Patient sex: M
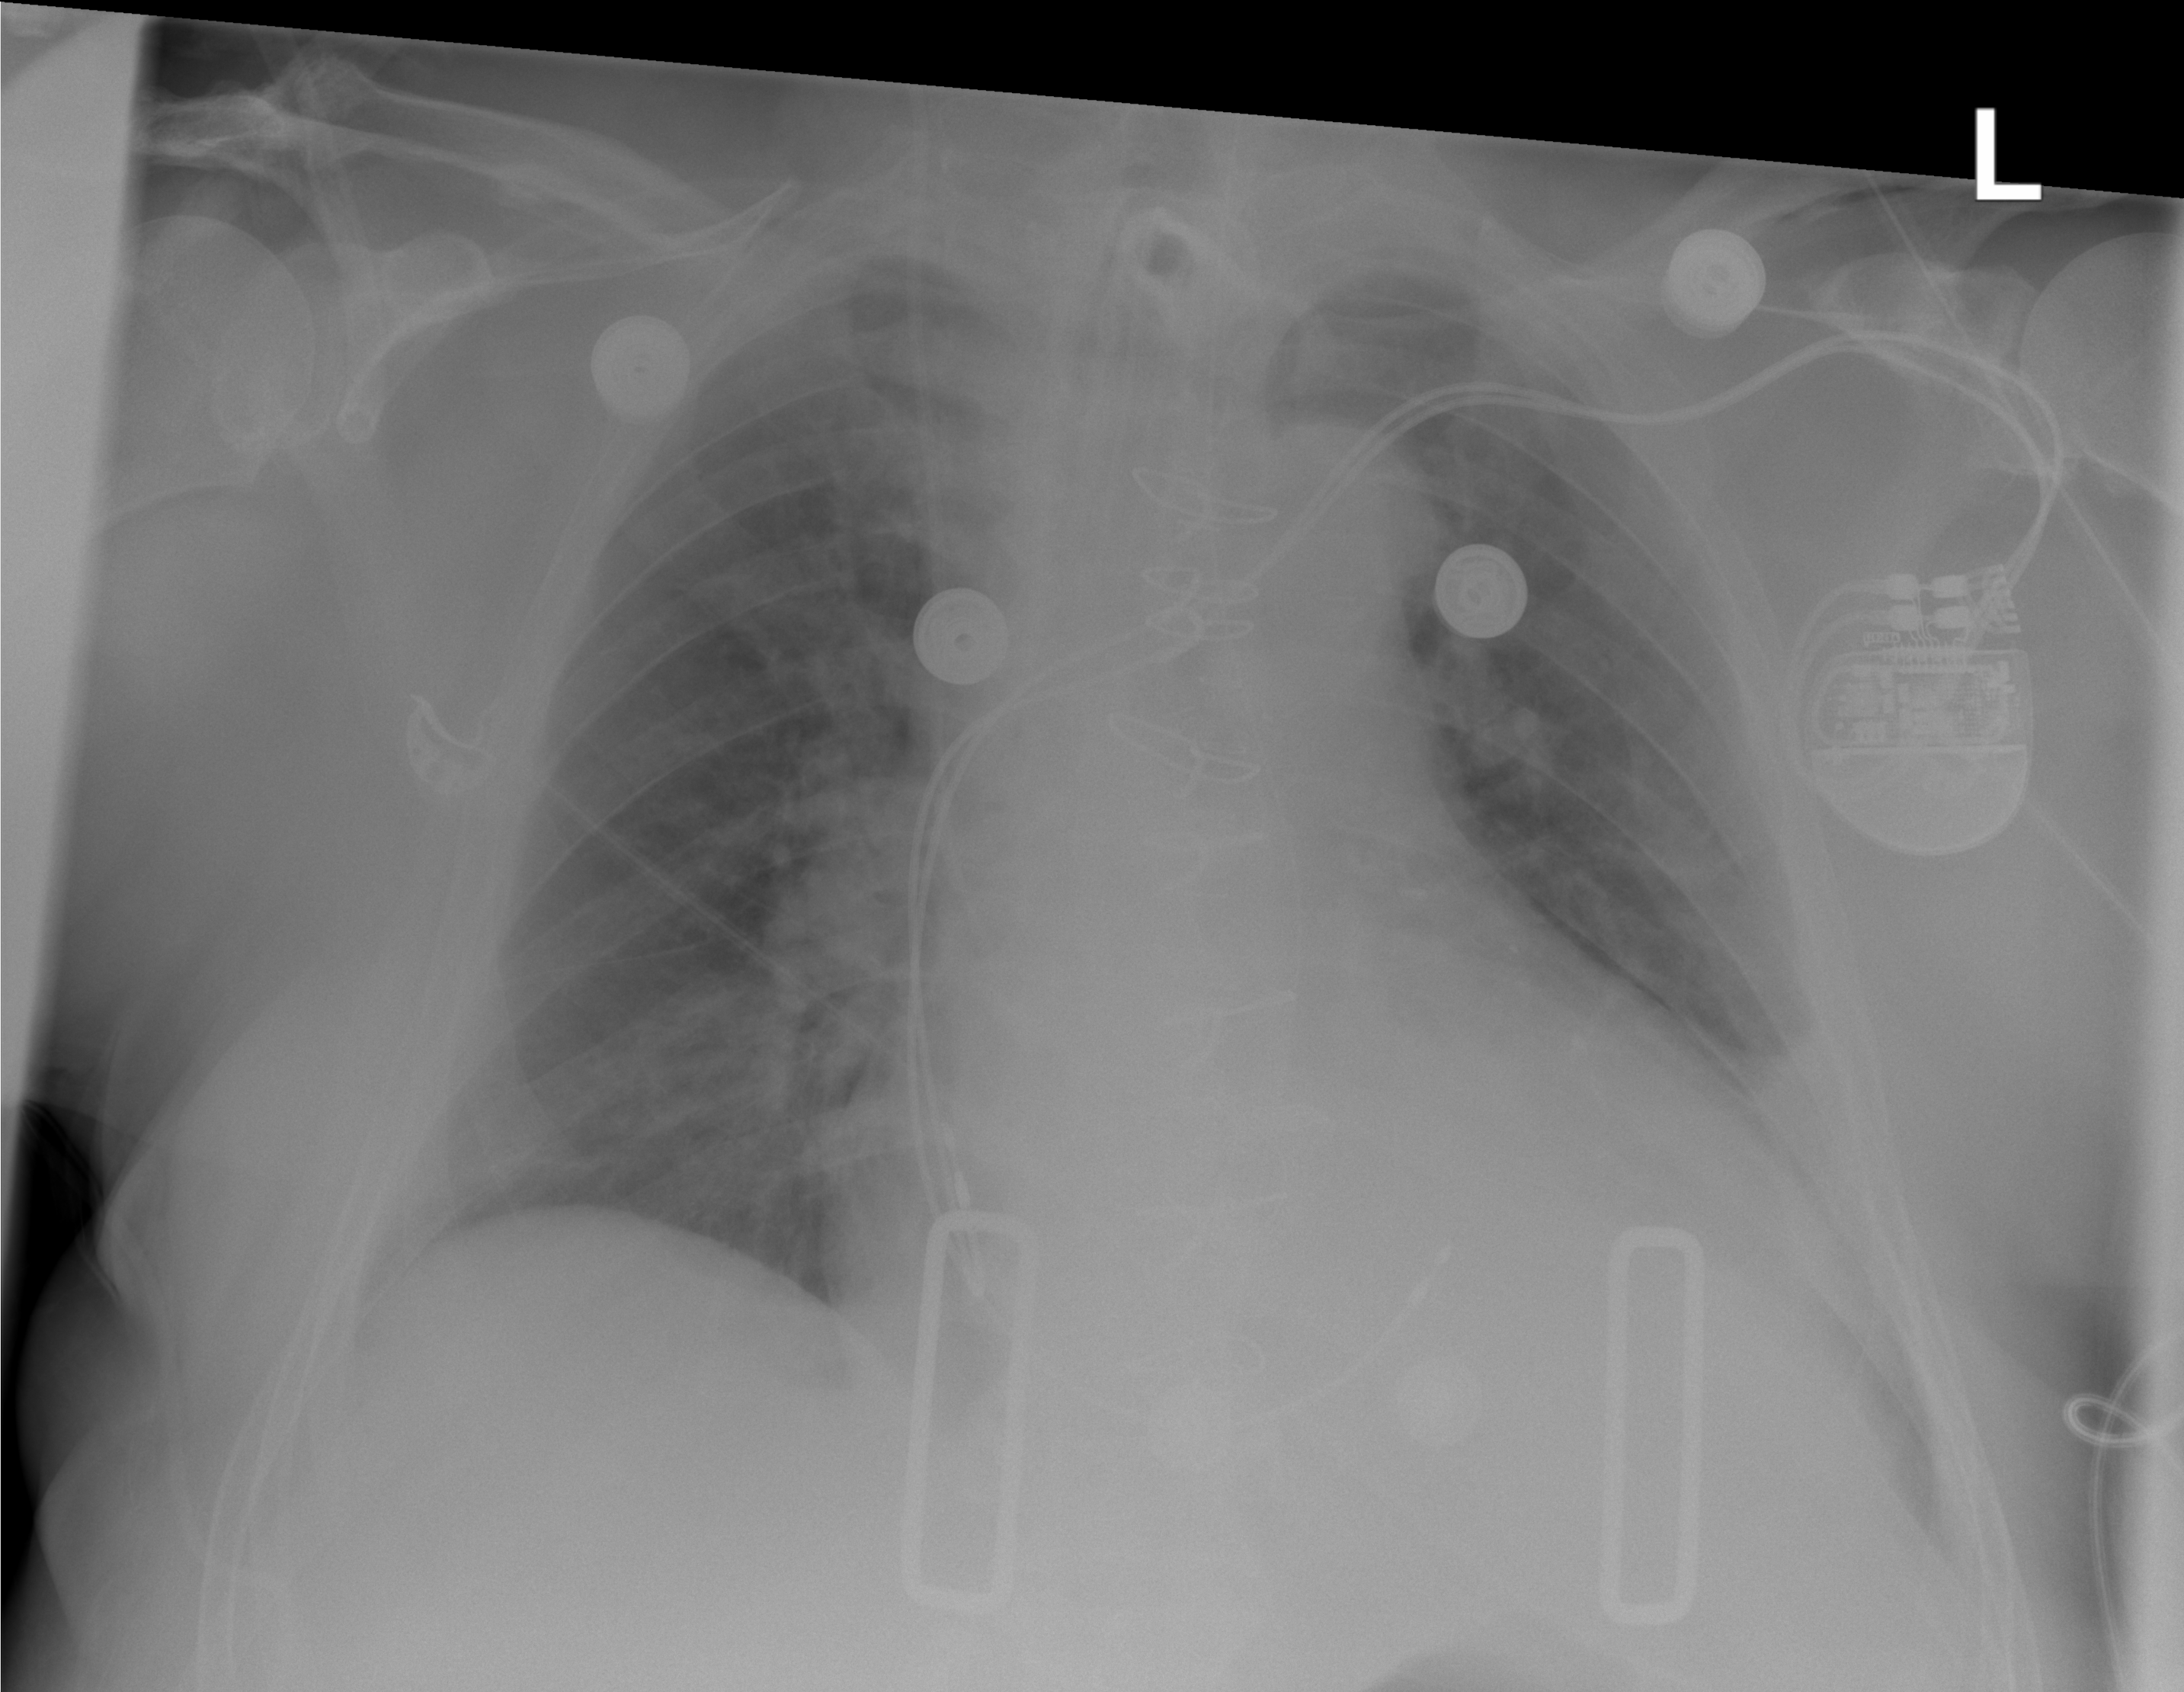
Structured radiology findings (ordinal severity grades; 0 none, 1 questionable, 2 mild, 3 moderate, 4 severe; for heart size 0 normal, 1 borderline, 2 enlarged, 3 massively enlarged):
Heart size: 2
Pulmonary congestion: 0
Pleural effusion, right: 0
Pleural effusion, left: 0
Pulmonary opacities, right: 0
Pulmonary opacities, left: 0
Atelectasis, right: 0
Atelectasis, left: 2